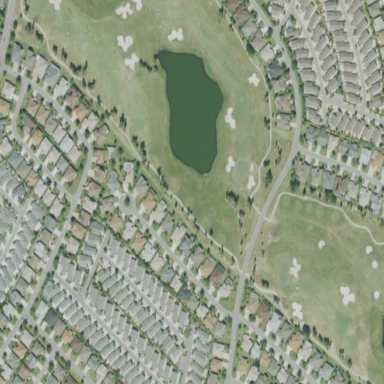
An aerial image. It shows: Designated golf cart path.